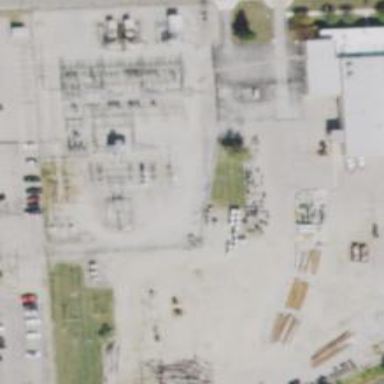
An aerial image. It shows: Switch used for power control.